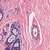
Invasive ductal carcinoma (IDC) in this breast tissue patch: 0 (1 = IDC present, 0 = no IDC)